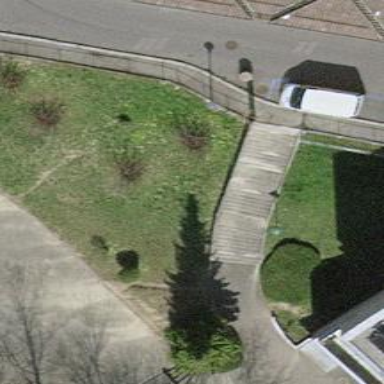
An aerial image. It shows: Road with steps.